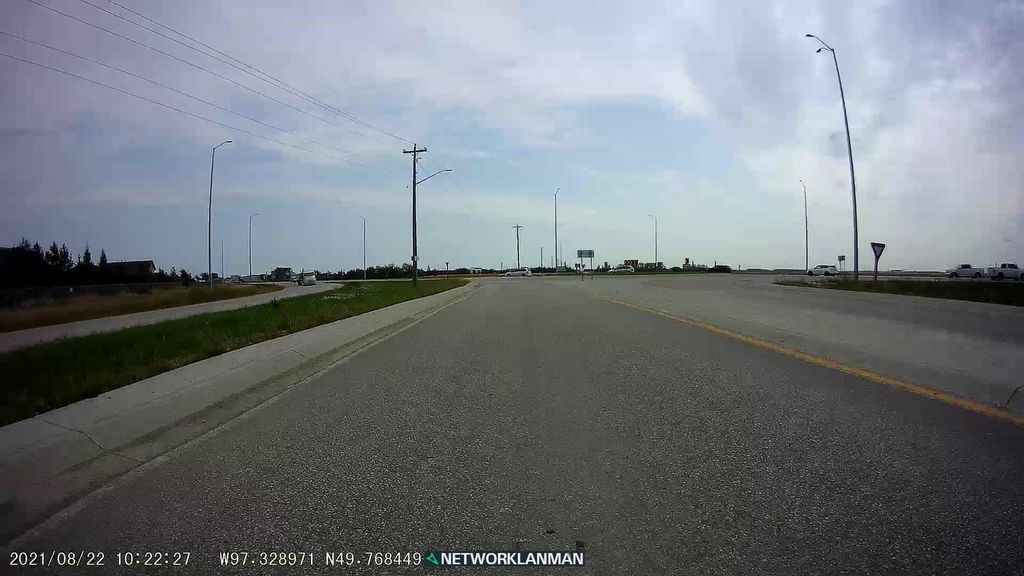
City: winnipeg